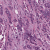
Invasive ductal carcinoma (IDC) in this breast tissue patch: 1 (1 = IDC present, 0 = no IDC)